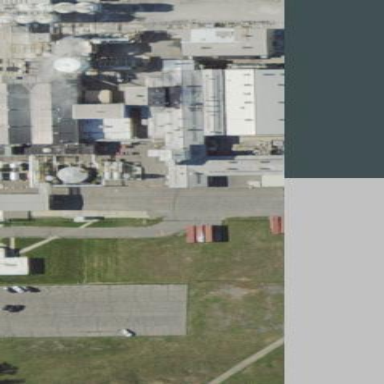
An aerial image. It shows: Industrial building.